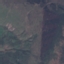
Land use / land cover: HerbaceousVegetation